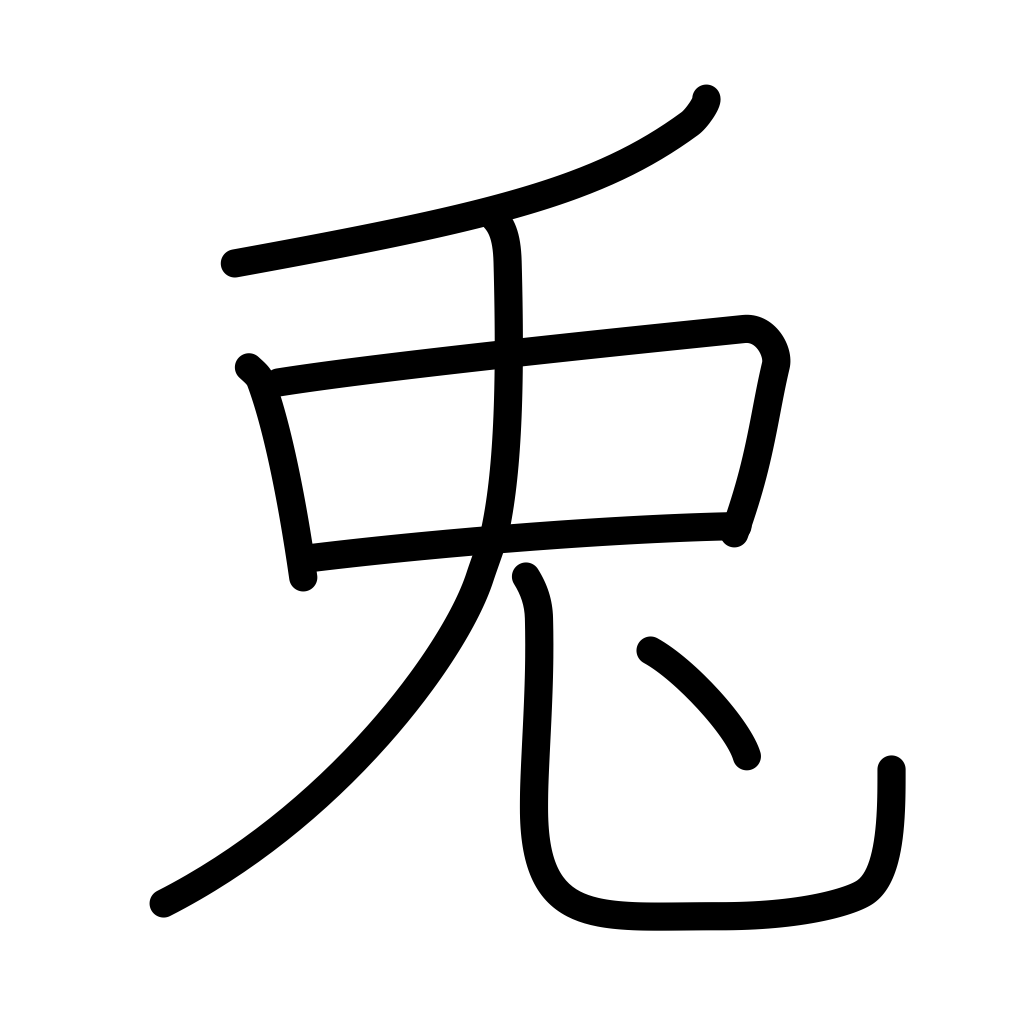
Meaning: rabbit, hare